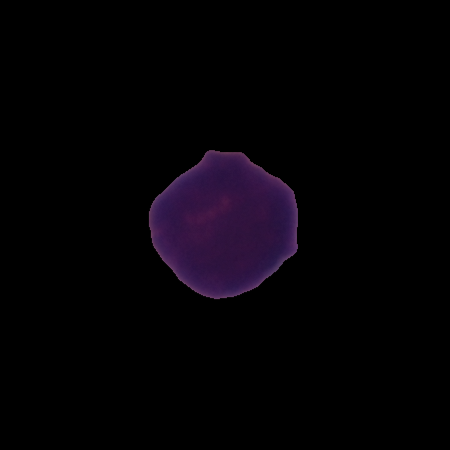
Label: healthy